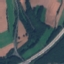
Land use / land cover: Highway